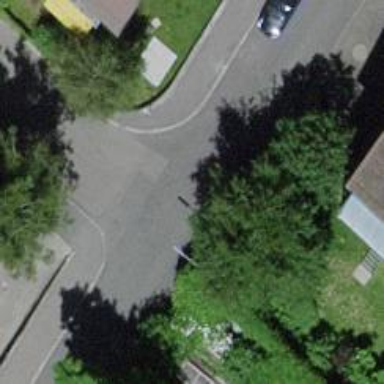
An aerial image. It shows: Kerb serving as barrier.